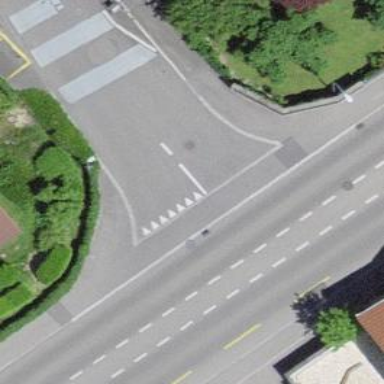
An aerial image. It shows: Zebra crossing with island.